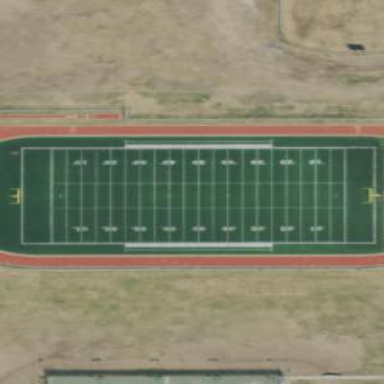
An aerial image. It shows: American football pitch for leisure and sport activities.